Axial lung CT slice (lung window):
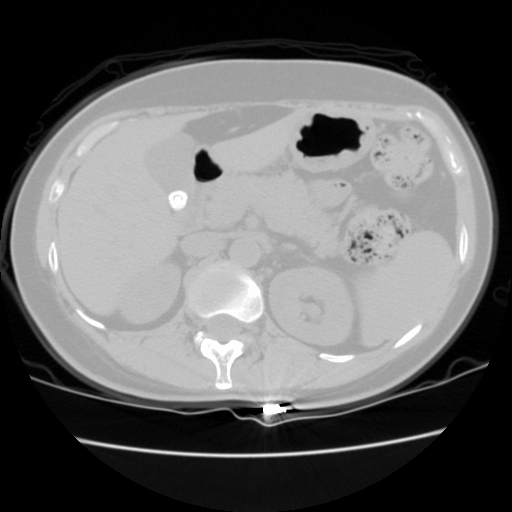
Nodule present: no